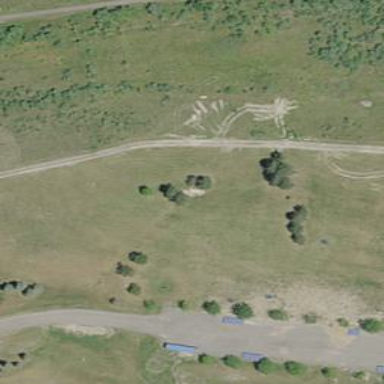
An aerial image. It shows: Disc golf tee area.